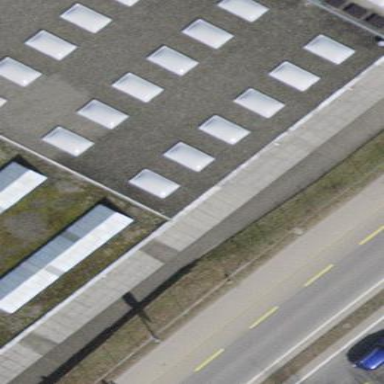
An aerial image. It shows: Covered bicycle parking area.